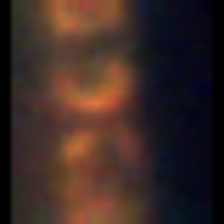
Taxon: Diatom_aggregate
Group: Diatoms